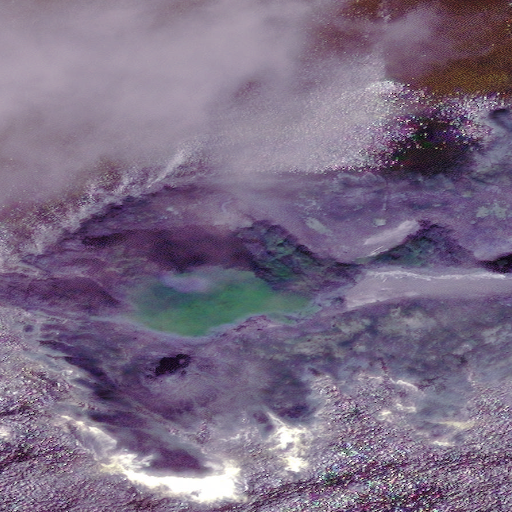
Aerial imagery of cape in Alaska named Seal Cape containing only unknown